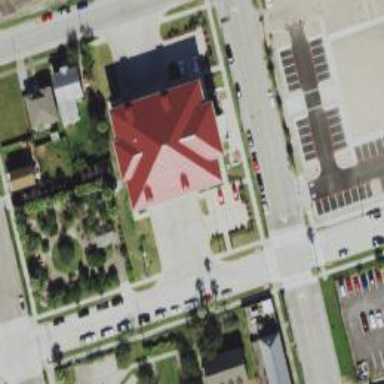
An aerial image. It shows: Fire station building.